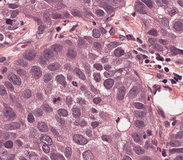
Tumor epithelial tissue: yes
Tumor-associated stroma tissue: yes
Normal tissue: no